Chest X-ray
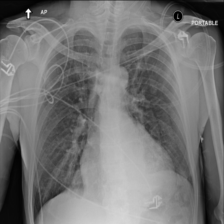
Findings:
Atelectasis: negative
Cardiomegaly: negative
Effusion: negative
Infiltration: negative
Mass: positive
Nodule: negative
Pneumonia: negative
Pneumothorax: negative
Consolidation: negative
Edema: negative
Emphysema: negative
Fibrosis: negative
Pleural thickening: negative
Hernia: negative